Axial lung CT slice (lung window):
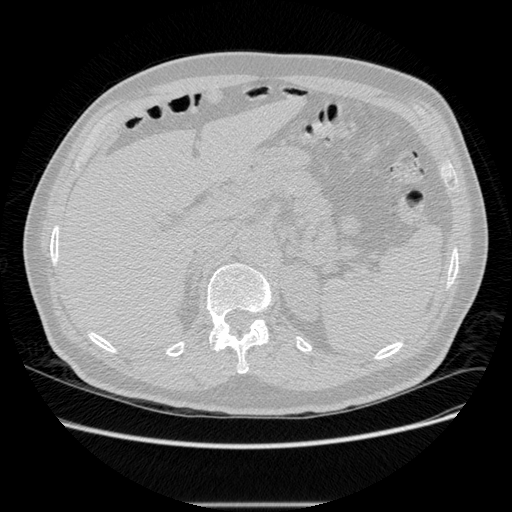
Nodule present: no